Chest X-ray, PA view. Patient: 64 years old, sex M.
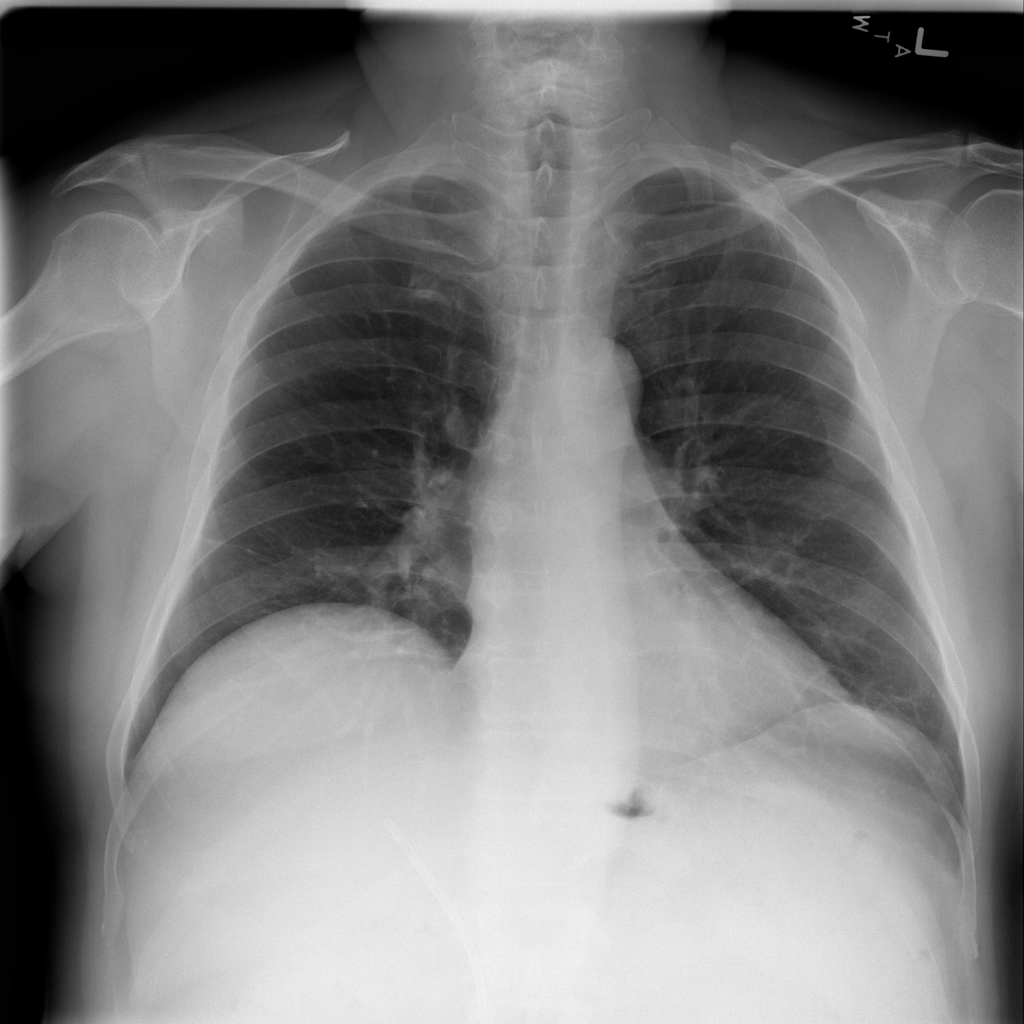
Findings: Nodule